Interaction volume radius: 10 \u00c5
Interaction volume height: 40 \u00c5
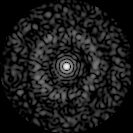
Disorder parameter: 0.8258